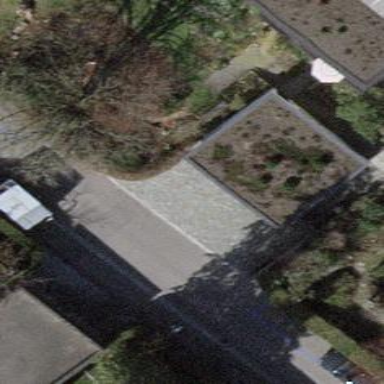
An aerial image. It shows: Garage.